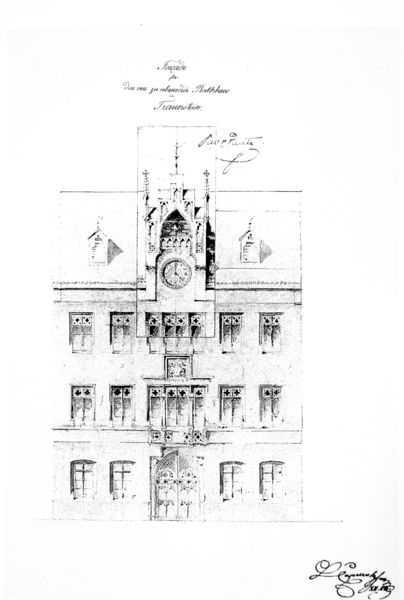
Titel: Rathaus Traunstein - Aufriss (mit Tektur)
Künstler: L. Capeller
Standort: Traunstein
Institution: Stadtarchiv
Schlagwörter: gemälde, weiß, blumen, fenster, grau, schwarz, skizze, tür, zeichnung, dach, gebäude, haus, ornament, architektur, stein, bild, signatur, kirche, spitzen, blatt, front, gotik, rechts, turm, balkon, schrift, ansicht, fassade, studie, giebel, jugendstil, detail, verzierung, uhr, tor, zinnen, eingang, erker, wohnhaus, unterschrift, kreuz, türmchen, türme, münchen, dachfenster, gauben, symmetrisch, schwarzweiß, text, beschriftung, entwurf, rathaus, portal, villa, gotisch, spitzbogen, profan, gärtner, historismus, dachgauben, gaube, geschosse, plan, stockwerke, mittelalterlich, rosetten, turmuhr, riss, maßwerk, aufriss, bauzeichnung, dreigeschossig, profanbau, fassafe, hauptfassade, traufe, fialen, profanarchitektur, stadthaus, archiv, vierpass, neogotik, neugotisch, planung, skizz, baulücke, bleistif, blockrand, treppengiebel, neu-gotik, 19. jahrhundert, ma?werk